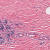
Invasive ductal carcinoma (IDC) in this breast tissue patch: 0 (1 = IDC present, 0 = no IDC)